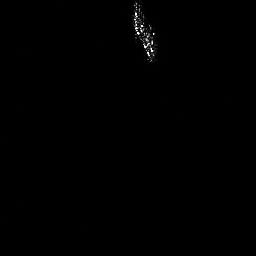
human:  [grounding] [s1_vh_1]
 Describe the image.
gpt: In the satellite image, there is  <ref>1 medium ship </ref> <box>[[50, 0, 60, 23, 0]]</box> located at top.